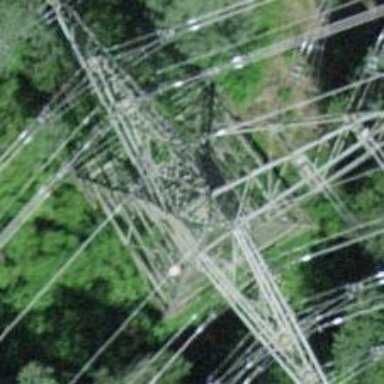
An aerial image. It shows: Power line is depicted.